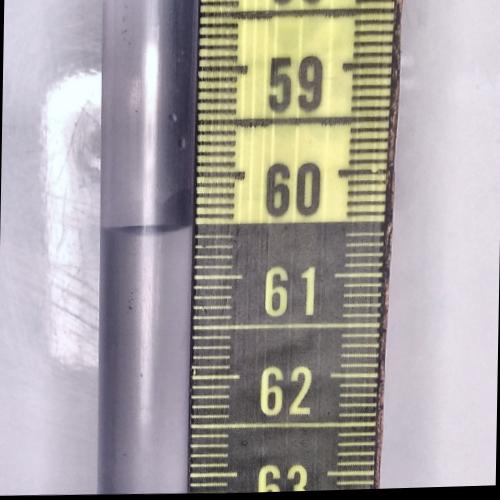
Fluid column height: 60.5 cm